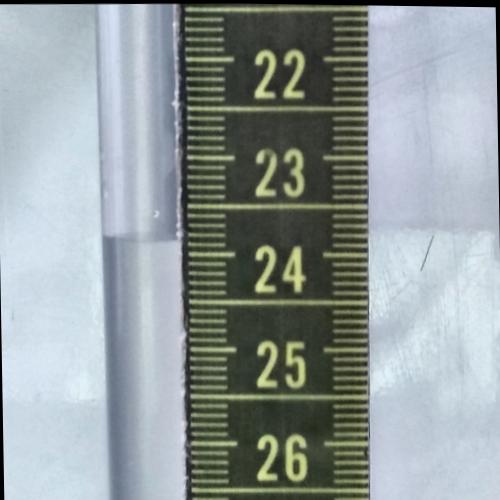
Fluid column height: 23.9 cm